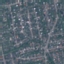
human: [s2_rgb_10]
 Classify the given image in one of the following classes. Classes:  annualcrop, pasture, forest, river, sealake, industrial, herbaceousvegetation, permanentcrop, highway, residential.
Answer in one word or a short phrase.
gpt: Residential